Aerial crown-view tile of a tropical tree (Barro Colorado Island, Panama), acquired 20241014:
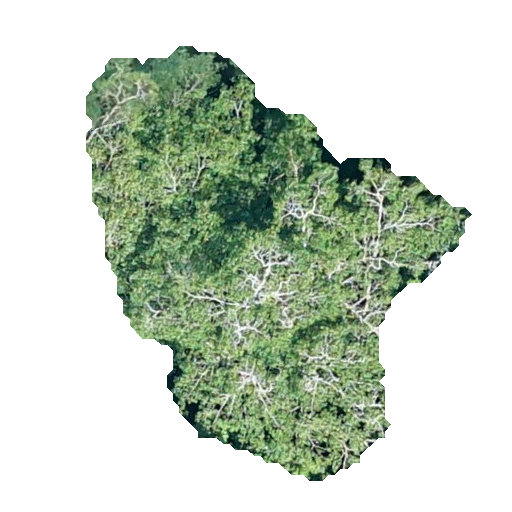
Species: Hura crepitans
GBIF accepted scientific name: Hura crepitans
Crown area: 153.434 m²